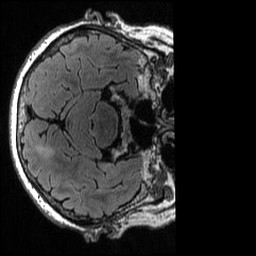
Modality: T2w
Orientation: axial
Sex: female
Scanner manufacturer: ge
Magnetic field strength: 3 T
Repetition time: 6 s
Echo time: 0.1268 s